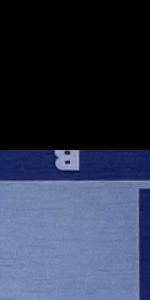
Label: Empty